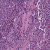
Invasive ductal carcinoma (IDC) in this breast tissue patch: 1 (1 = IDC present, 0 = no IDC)